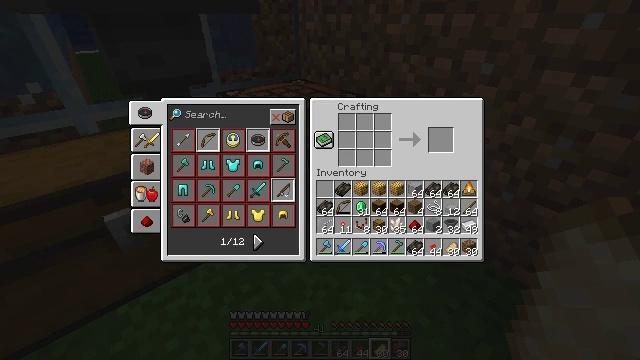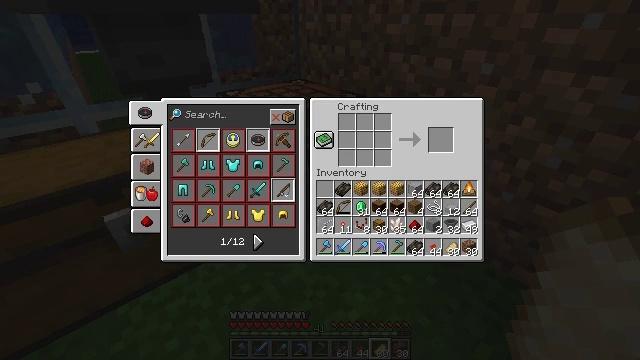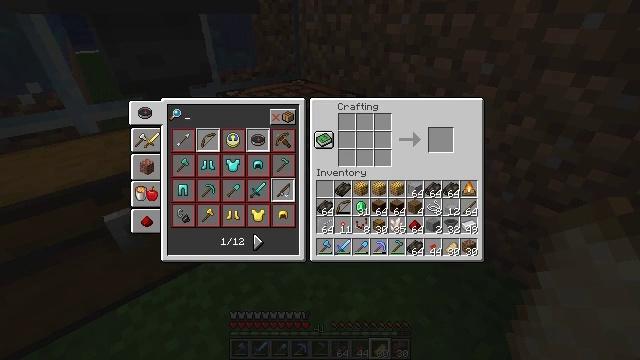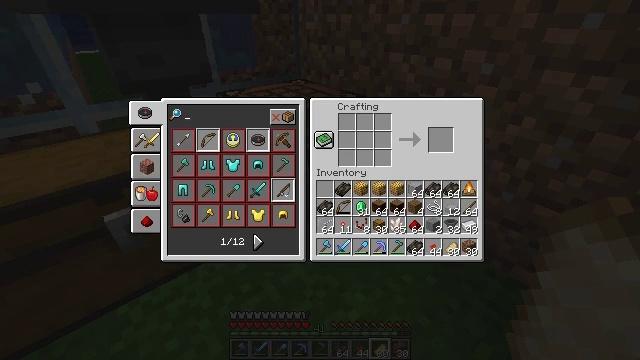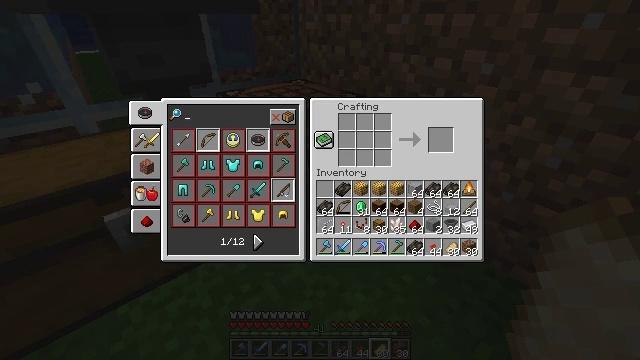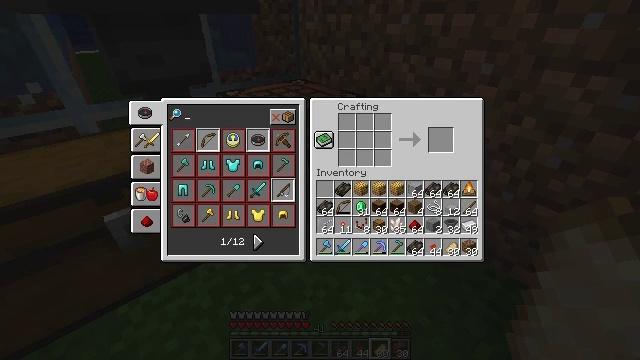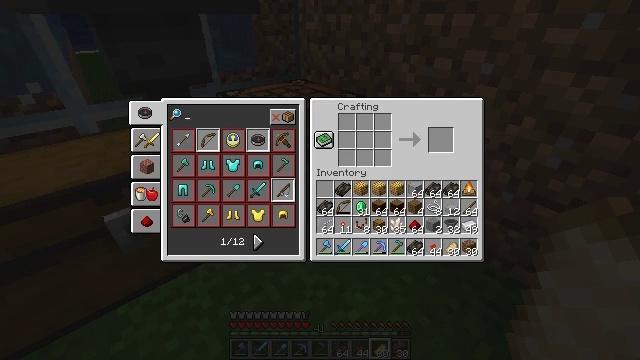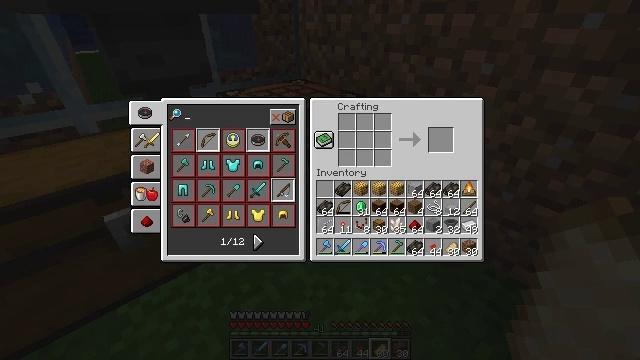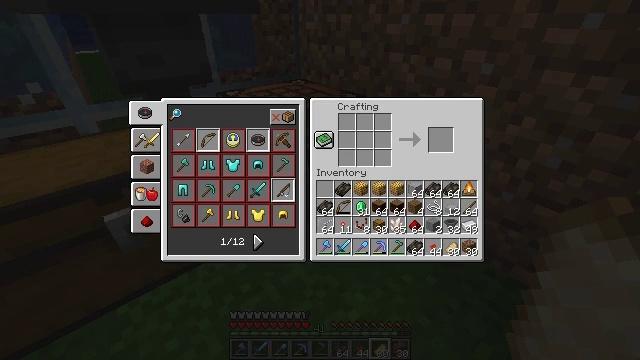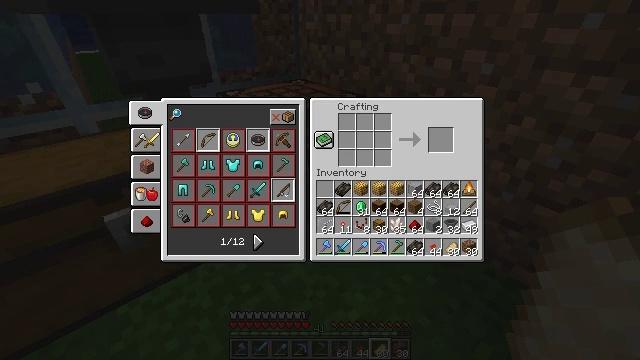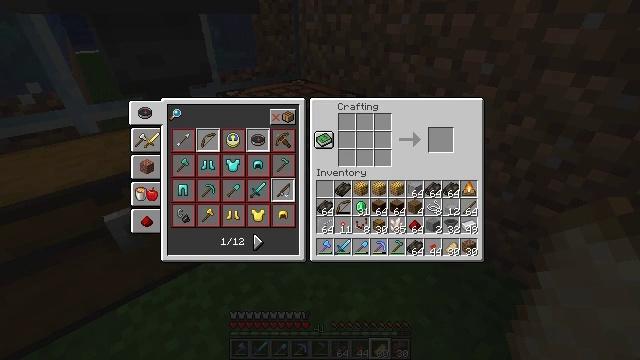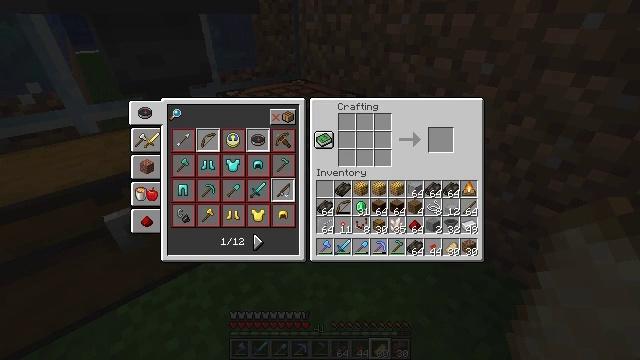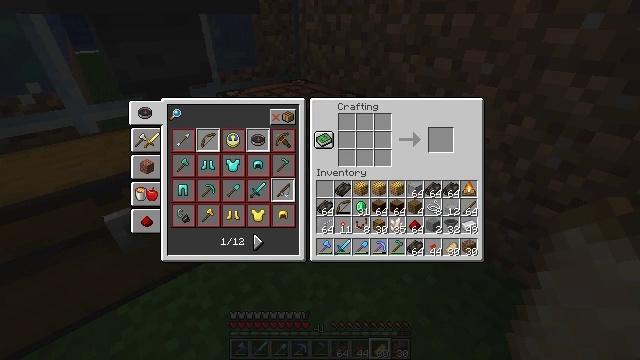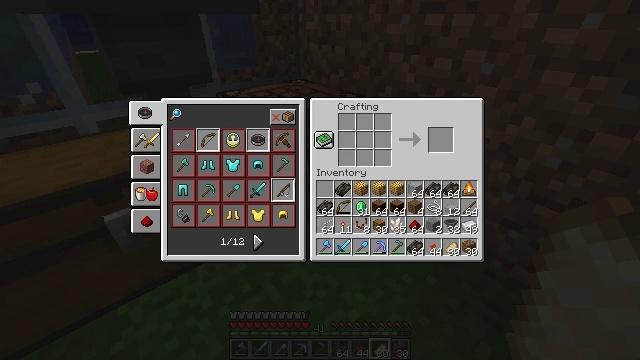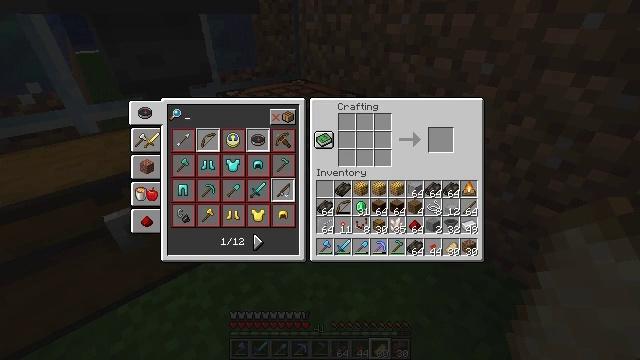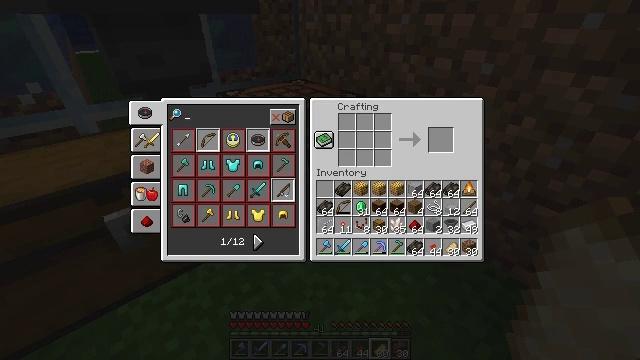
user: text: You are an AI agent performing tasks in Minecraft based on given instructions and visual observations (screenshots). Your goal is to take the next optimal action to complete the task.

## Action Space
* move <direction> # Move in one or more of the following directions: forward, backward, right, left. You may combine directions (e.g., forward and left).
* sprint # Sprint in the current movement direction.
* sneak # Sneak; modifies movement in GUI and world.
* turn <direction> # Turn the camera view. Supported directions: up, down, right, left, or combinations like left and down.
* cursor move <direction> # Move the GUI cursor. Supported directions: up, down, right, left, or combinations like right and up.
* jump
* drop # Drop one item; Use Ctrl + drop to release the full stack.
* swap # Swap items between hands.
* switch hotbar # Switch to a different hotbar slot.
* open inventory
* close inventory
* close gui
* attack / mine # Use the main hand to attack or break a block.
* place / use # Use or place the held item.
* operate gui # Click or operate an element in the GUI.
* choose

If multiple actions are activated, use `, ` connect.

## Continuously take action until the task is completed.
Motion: motion action
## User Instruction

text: Open the crafting table and craft a dried kelp block with kelp.
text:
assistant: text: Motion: no_op
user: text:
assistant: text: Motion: operate gui
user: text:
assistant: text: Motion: operate gui
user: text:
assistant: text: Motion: operate gui
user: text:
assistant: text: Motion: no_op
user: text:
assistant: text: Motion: no_op
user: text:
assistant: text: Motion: no_op
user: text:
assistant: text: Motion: no_op
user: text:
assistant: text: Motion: no_op
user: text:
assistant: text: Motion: no_op
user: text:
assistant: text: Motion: no_op
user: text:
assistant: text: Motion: no_op
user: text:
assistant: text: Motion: no_op
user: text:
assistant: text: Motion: no_op
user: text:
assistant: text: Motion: no_op
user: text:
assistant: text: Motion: no_op
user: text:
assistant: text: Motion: no_op
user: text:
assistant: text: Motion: no_op
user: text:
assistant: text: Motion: no_op
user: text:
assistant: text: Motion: no_op
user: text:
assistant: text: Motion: no_op
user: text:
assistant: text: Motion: no_op
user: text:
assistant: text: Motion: no_op
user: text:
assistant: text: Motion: no_op
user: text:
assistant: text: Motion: no_op
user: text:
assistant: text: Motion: no_op
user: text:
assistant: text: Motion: no_op
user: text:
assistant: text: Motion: no_op
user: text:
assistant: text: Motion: no_op
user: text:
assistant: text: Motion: no_op